Aerial crown-view tile of a tropical tree (Barro Colorado Island, Panama), acquired 20241112:
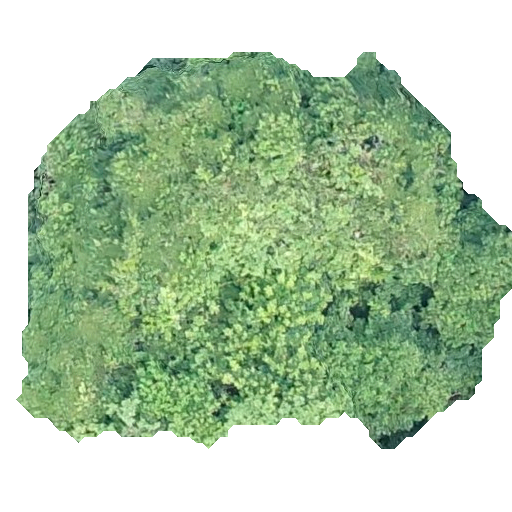
Species: Hura crepitans
GBIF accepted scientific name: Hura crepitans
Crown area: 240.937 m²